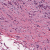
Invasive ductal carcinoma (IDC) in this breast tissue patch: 1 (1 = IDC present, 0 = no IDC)